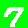
Digit: 7